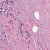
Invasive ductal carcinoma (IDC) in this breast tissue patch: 1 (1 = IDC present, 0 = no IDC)